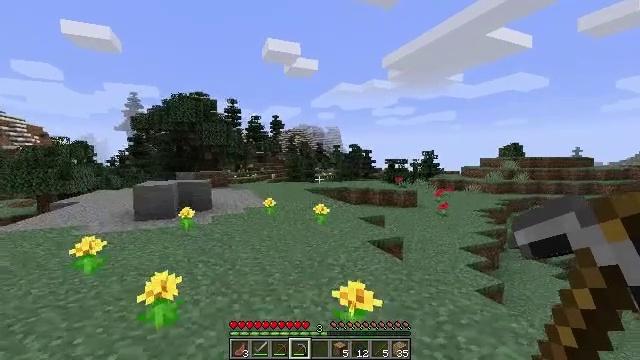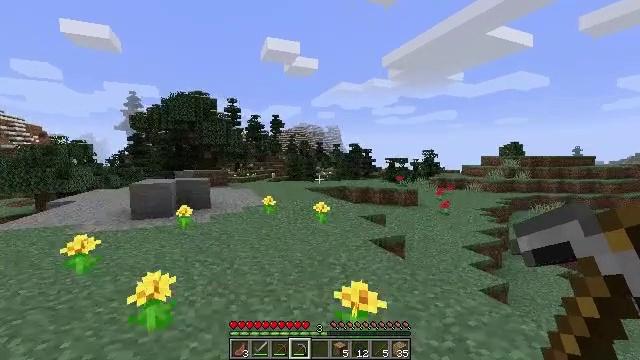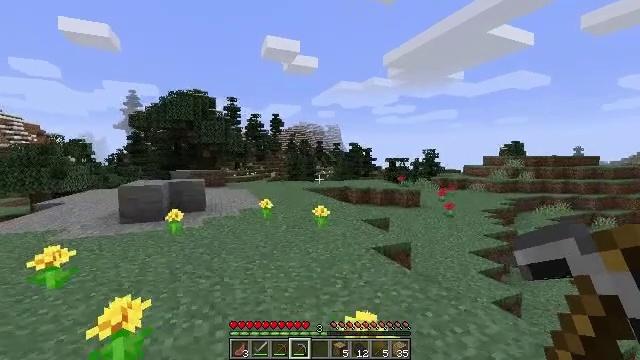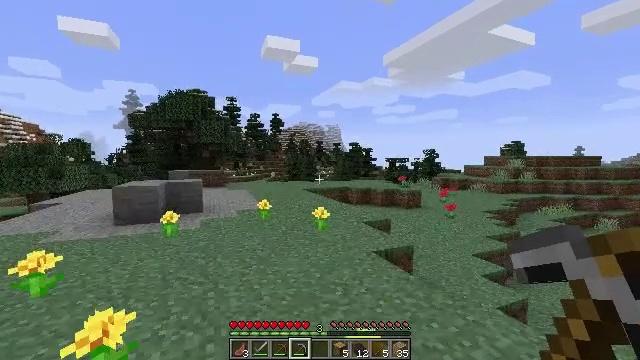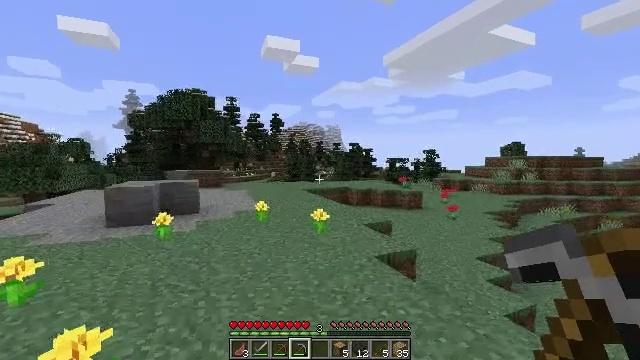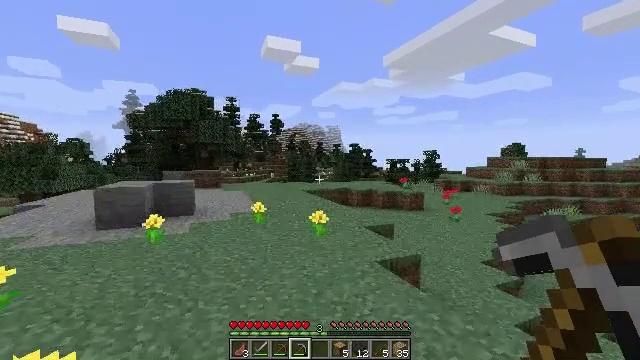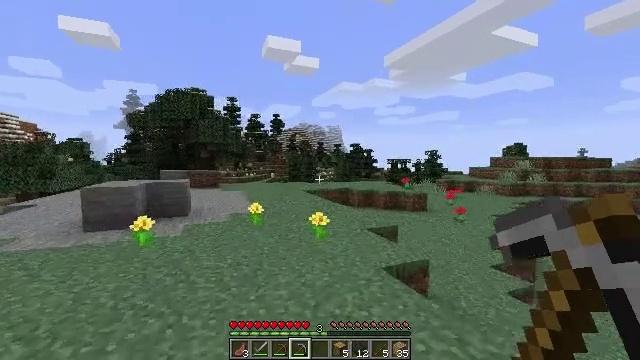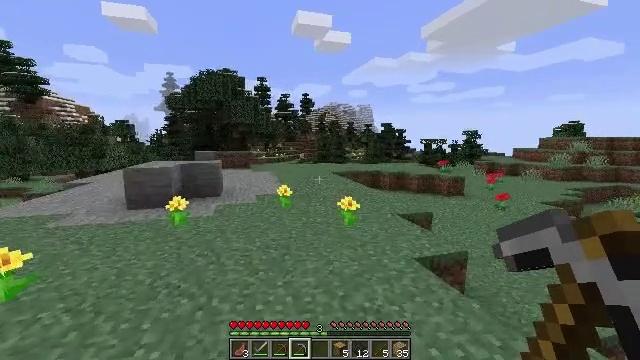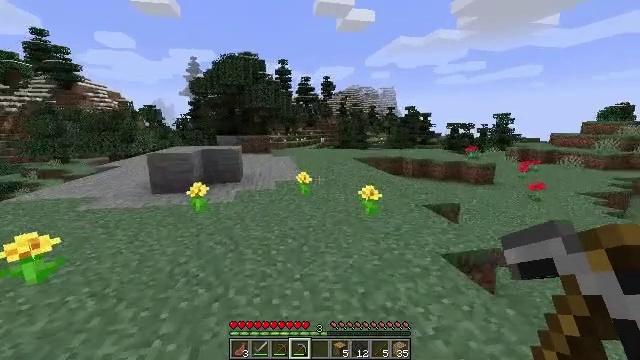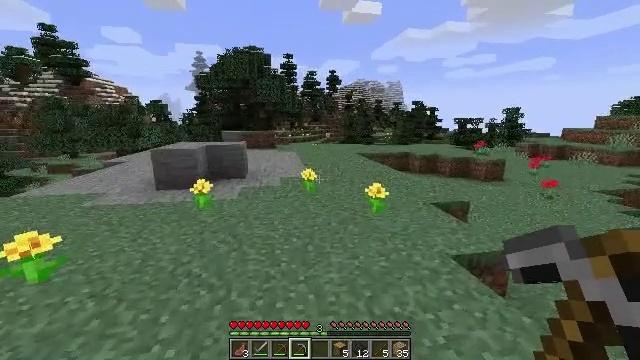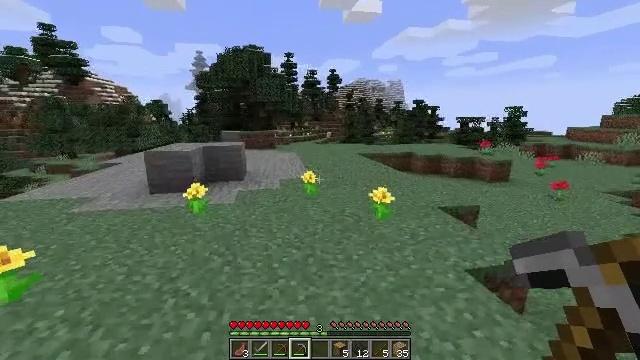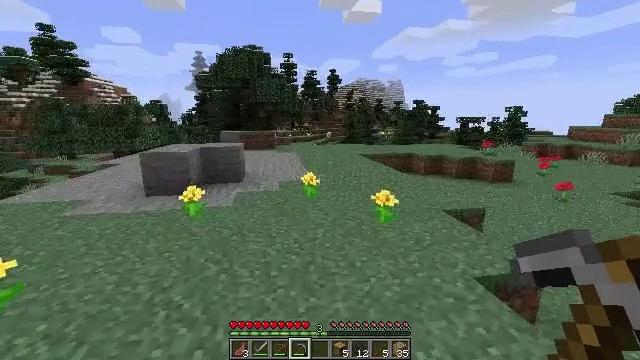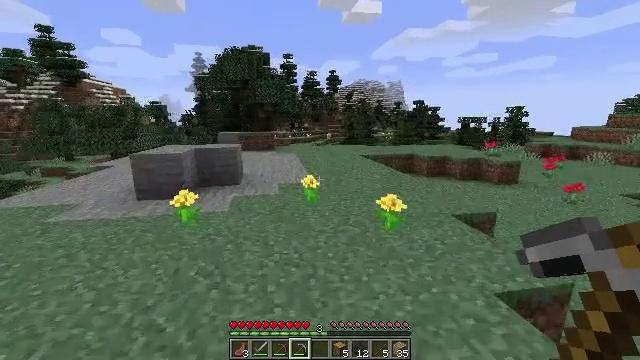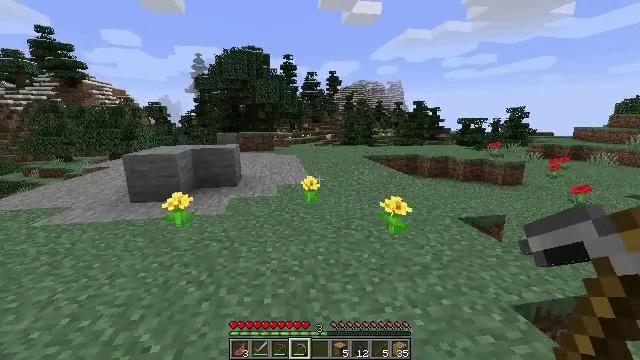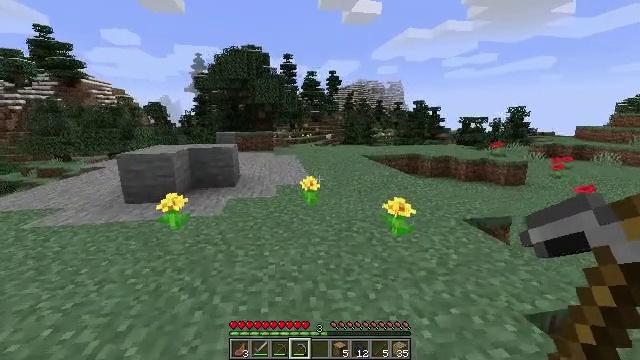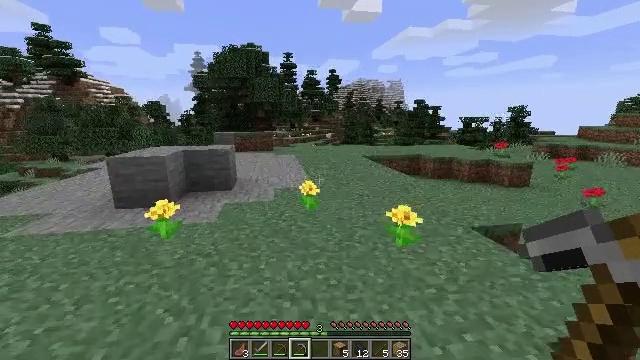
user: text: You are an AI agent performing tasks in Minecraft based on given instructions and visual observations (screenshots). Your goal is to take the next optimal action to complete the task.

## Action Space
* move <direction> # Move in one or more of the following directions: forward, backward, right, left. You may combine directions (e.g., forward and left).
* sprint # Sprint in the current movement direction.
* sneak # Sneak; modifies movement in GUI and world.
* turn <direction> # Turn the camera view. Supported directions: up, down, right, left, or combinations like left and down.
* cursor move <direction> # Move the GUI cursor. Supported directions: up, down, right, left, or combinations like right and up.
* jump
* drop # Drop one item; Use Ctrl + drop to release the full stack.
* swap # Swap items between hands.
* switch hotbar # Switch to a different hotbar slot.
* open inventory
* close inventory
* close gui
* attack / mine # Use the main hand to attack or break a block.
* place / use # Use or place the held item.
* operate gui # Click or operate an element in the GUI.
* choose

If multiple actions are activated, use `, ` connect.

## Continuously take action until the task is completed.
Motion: motion action
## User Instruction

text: Break the white bed to relocate it.
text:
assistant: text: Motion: move forward
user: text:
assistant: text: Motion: move forward
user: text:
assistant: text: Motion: move forward
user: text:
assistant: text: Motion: move forward
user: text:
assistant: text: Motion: move forward
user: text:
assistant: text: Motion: move forward
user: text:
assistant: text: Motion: move forward, turn left and down
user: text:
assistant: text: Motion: move forward, turn left and down
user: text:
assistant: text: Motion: move forward, turn left and down
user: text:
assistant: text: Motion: move forward
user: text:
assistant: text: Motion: move forward
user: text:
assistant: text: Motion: move forward
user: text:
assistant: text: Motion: move forward
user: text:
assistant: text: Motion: move forward
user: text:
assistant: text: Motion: move forward
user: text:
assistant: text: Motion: move forward
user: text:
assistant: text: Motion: move forward
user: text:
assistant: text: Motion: move forward
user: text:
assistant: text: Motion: move forward
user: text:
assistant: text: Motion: move forward
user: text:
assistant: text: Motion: move forward
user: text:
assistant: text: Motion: move forward
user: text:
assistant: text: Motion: move forward
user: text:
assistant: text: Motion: move forward
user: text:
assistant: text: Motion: move forward
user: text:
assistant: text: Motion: move forward
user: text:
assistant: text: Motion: move forward
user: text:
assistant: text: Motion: move forward
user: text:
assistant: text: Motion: move forward
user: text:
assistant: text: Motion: move forward